Current action and preconditions to check: path_clear

Your task: For each precondition in the list above, predict whether it will hold at this action.

Consider the current scene as observed from the mobile robot's camera, and analyze the predicted future states of all dynamic agents (e.g., people, animals, vehicles, or any moving entities) within the NEXT SECOND.

IMPORTANT: Only answer "very likely" if you are absolutely certain—based on strong, clear evidence—that a dynamic agent will violate the precondition in the predicted future state. Do NOT answer "very likely" for unlikely, ambiguous, or low-probability risks.

Ask yourself for each precondition: Is there a high probability, with clear and convincing evidence, that the predicted future states of any dynamic agent will interfere with the predicted future state of the currently executing action within the NEXT SECOND, causing that precondition to fail?

Assess the risk level based on these predictions. Use "likely" or "very likely" if motions create a clear risk of interference.

Use "neutral" or "improbable" if agents are nearby but their predicted paths are clearly diverging or non-conflicting.

Failure Risk Categories: "very improbable", "improbable", "neutral", "likely", "very likely"

Answer Format: Output ONLY the probability_of_failure value from these categories: "very improbable", "improbable", "neutral", "likely", "very likely"

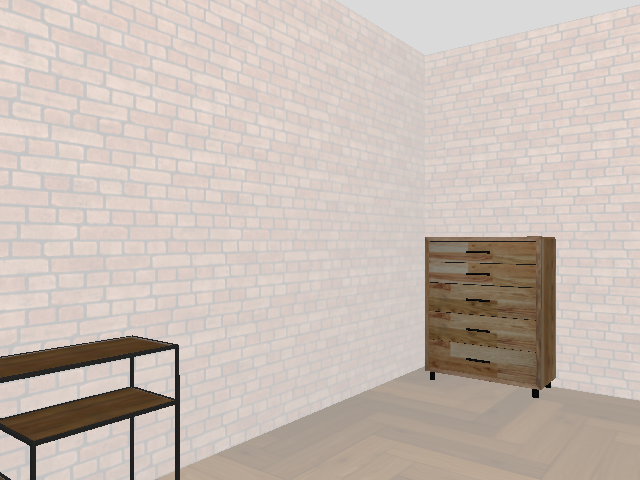

Answer: very improbable